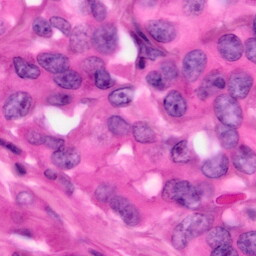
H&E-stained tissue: Pancreatic